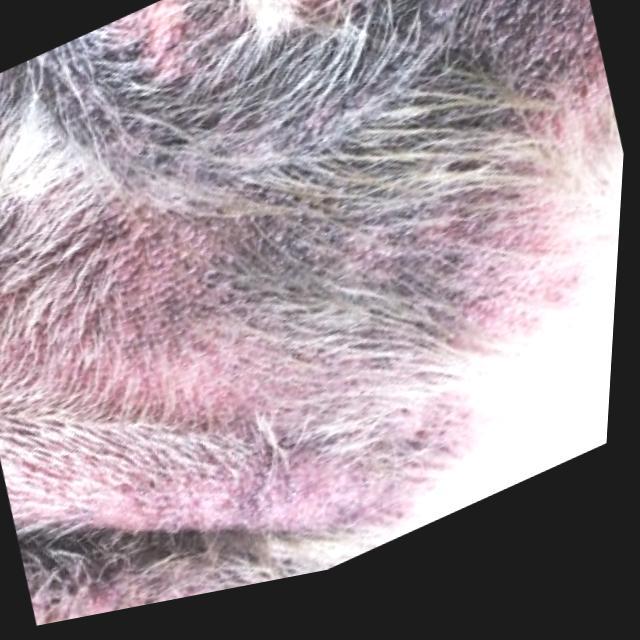
Canine fungal skin infection — characterized by alopecia, scaling, crusting, and circular lesions. Common agents include Malassezia and Candida species.